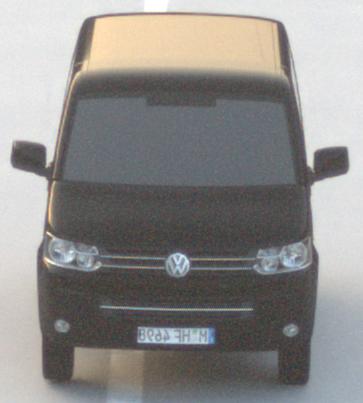
Make: VW Commercial Vehicles (Nutzfahrzeuge)
Model: T5 Multivan 2.0
Detailed model: T5 Multivan
Model produced from: 2009/09
Model produced until: 2013/06
Doors: 4
Color: black
Road condition: dry road
Daytime: sunrise or sunset
Contrast: low contrast